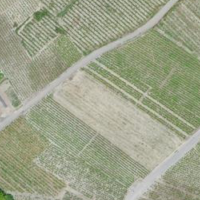
EUNIS habitat code: 40
Species observed at this site:
Emberiza cia
Parus major
Chloris chloris
Troglodytes troglodytes
Turdus viscivorus
Passer domesticus
Emberiza pusilla
Fringilla coelebs
Aquila chrysaetos
Corvus corax
Passer montanus
Turdus merula